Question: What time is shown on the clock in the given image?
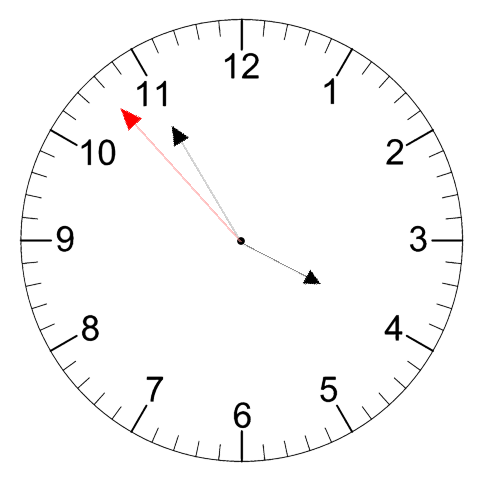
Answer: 03:54:53